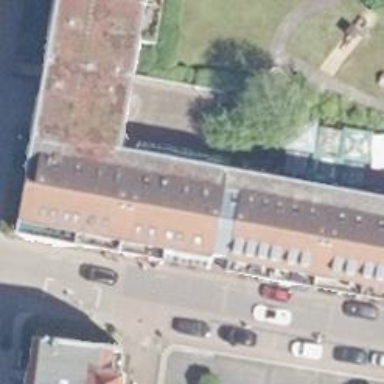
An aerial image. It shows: Clothing store.